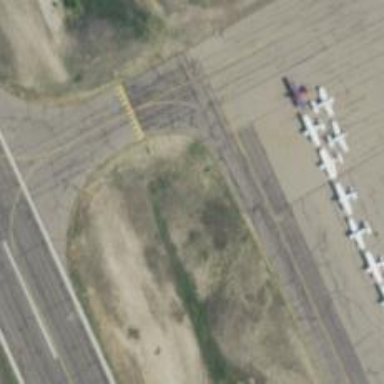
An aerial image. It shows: View of taxiway at the airport.